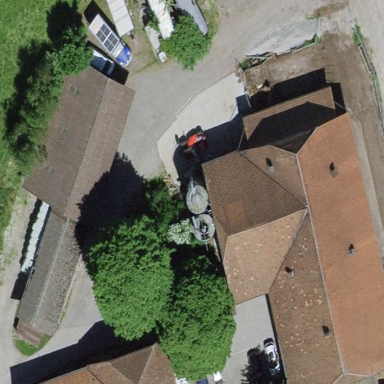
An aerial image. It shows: Farmyard area.